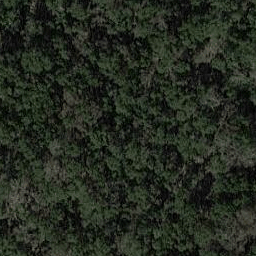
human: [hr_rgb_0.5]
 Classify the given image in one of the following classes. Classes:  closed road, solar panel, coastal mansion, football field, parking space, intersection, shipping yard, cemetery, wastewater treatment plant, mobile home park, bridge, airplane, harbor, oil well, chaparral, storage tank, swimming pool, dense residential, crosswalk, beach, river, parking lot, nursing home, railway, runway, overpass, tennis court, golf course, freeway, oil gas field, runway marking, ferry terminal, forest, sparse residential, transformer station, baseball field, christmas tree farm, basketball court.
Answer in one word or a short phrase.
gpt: forest